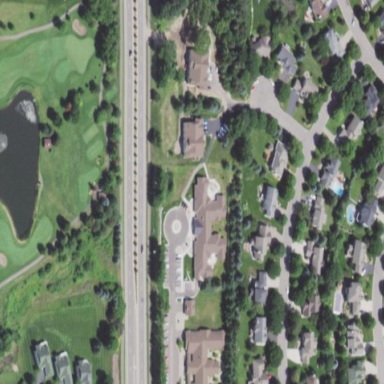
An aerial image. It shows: Nursing home.